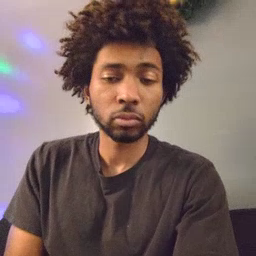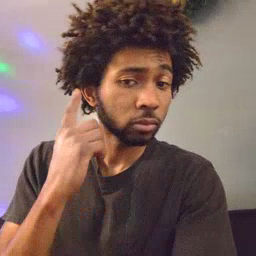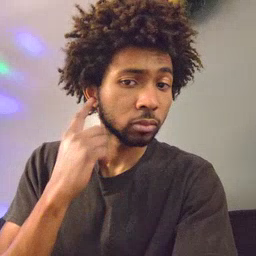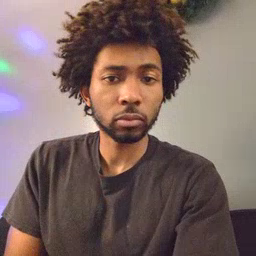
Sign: hear